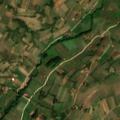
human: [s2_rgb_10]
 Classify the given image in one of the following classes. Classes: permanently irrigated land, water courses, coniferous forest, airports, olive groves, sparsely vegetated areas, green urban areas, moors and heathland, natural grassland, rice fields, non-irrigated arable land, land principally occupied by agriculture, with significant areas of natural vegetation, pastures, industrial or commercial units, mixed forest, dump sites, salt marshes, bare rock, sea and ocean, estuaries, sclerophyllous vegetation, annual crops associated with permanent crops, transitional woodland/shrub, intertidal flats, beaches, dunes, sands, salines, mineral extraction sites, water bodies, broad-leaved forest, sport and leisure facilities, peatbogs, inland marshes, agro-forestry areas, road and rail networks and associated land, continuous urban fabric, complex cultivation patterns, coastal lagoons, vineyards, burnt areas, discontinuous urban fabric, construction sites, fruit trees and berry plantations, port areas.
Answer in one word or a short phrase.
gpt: complex cultivation patterns, land principally occupied by agriculture, with significant areas of natural vegetation